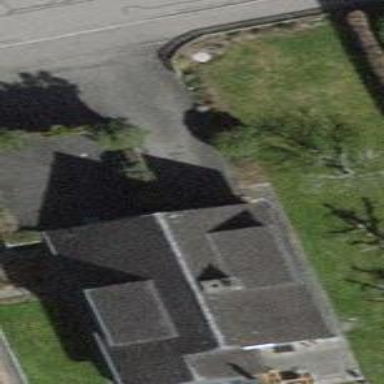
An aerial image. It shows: Detached building.